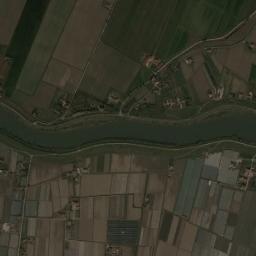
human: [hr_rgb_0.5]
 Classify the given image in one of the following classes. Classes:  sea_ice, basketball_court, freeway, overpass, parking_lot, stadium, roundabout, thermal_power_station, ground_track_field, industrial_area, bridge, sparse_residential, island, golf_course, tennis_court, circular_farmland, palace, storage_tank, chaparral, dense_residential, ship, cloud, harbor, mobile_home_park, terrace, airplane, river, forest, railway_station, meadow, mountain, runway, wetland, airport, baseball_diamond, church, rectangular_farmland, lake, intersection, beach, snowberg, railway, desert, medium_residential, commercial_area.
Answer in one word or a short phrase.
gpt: river